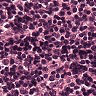
Metastatic tissue present: no